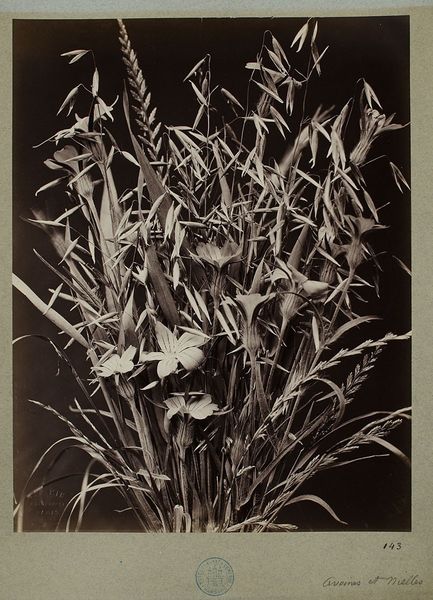
Titel: 143. Avoines et Nielles
Künstler: Constant Alexandre Famin
Standort: Hamburg
Institution: Museum für Kunst und Gewerbe Hamburg
Schlagwörter: blume, schwarz, blüten, rahmen, pflanzen, stillleben, schrift, getreide, hafer, korn, strauß, foto, fotografie, photographie, blumenstillleben, stempel, nelke, photo, karton, ähren, nummer, albumin, rispen, lichtbild, naturfotografie, sachfotografie, bildwerke, angewandte und bildende kunst, hessische systematik, cerealie, tierfotografie, naturphotographie, tierphotographie, schwarzweißpositivverfahren, silbersalzverfahren, schwarzweißfotografie, objektstudien, sachphotographie, albuminpapier, früchtestillleben, blumenstück, konrade, grün